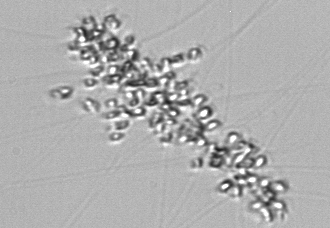
Label: Chaetoceros_didymus_TAG_external_flagellate